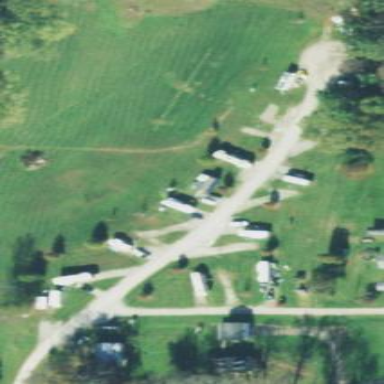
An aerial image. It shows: Caravan site for tourism.